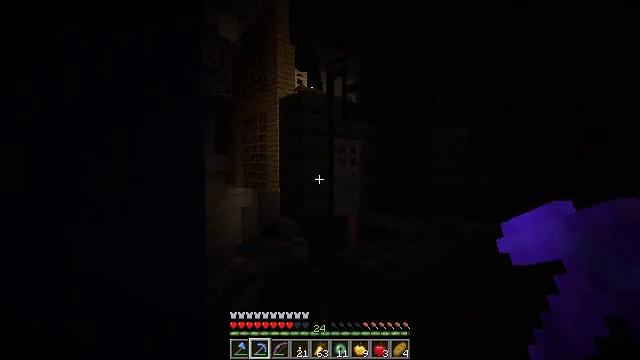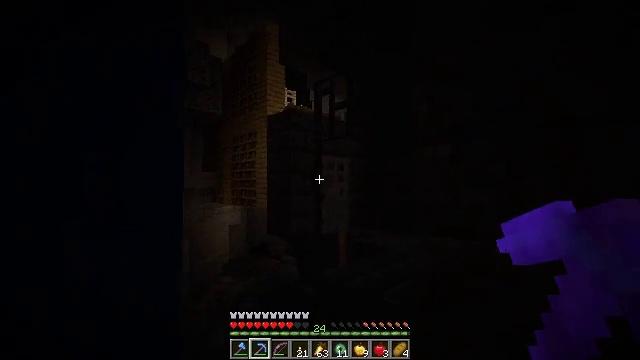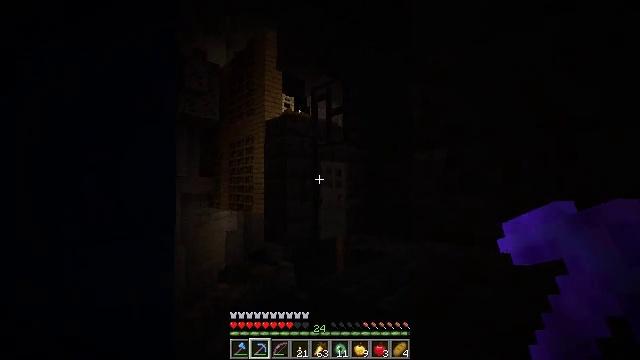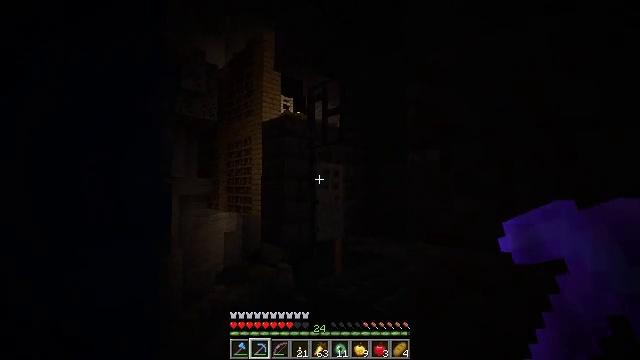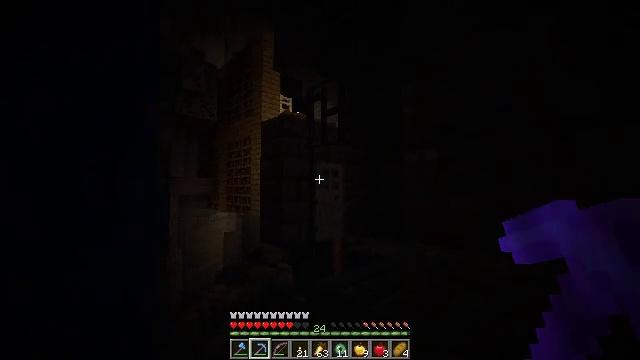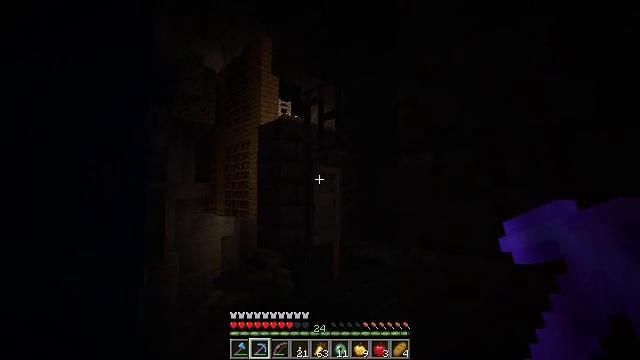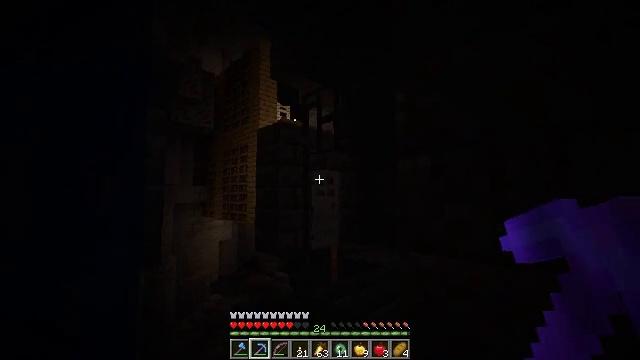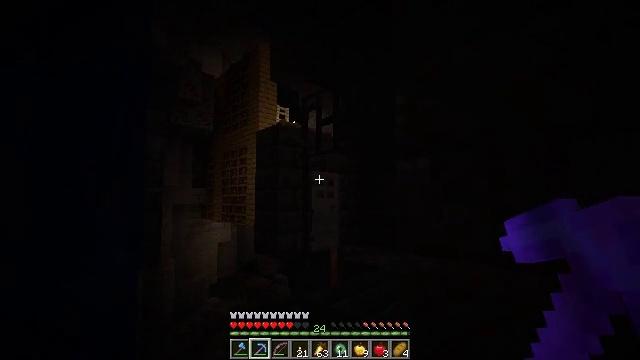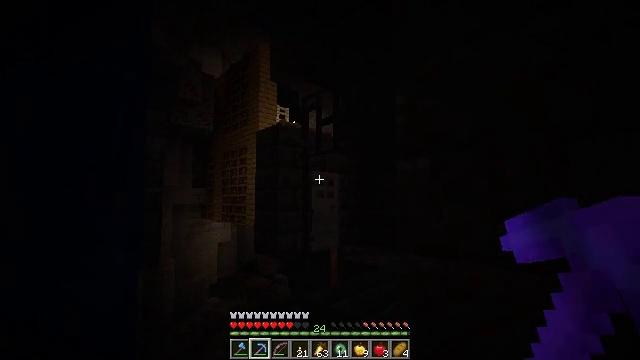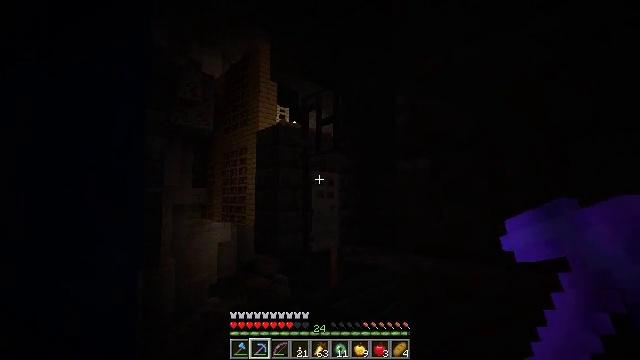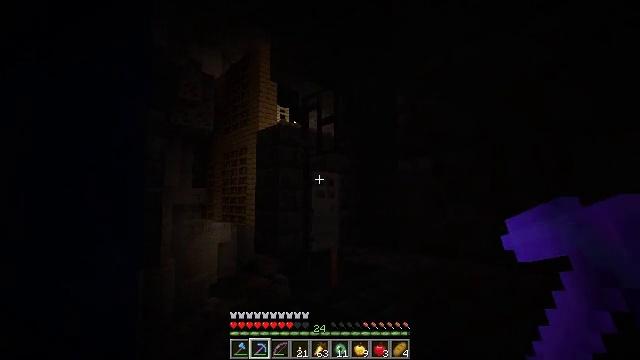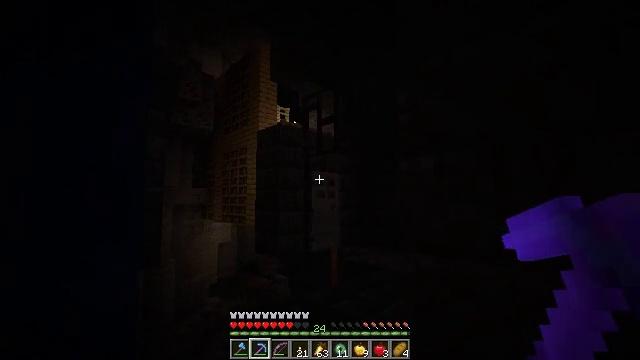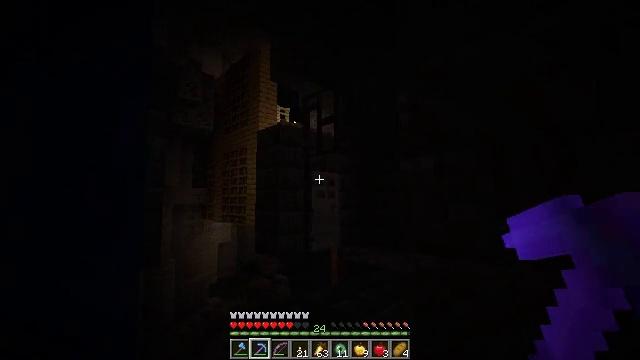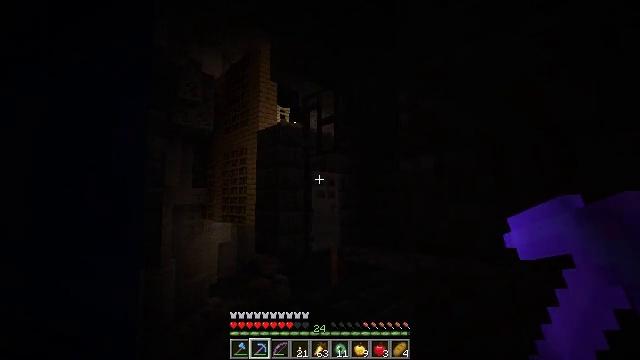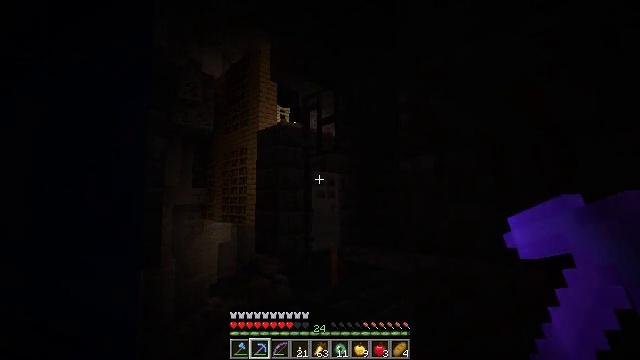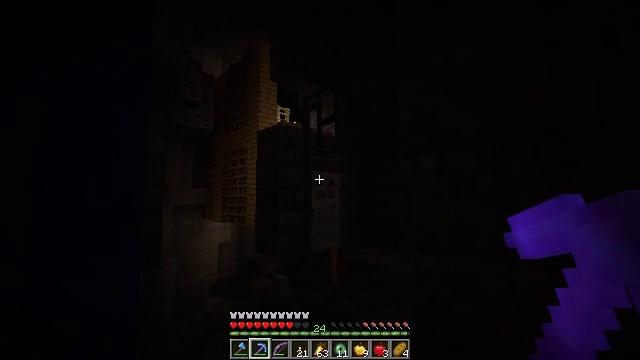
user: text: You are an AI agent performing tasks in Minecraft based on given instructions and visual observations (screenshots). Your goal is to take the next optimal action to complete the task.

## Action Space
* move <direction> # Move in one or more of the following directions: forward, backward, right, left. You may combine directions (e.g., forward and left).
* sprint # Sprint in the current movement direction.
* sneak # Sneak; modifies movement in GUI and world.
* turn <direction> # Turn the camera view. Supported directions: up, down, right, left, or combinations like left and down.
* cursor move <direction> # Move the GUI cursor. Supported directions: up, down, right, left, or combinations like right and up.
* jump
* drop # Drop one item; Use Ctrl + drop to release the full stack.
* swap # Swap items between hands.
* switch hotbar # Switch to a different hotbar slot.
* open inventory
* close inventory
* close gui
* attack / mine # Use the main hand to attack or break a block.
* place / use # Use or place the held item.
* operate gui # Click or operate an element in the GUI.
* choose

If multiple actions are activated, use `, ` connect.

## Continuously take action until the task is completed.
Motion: motion action
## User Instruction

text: Break the iron door.
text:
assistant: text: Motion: move forward, sneak, turn right and up
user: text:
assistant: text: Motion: move forward, sneak, turn up
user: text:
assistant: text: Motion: move forward, sneak
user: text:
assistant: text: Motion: move forward, sneak
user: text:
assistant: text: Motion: move forward, sneak
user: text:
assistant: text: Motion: move forward, sneak
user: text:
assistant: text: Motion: move forward, sneak
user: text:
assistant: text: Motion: move forward, sneak
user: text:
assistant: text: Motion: sneak
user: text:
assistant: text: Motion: sneak
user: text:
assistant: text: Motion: sneak
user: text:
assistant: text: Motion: sneak
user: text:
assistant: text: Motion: sneak
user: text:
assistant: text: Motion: sneak
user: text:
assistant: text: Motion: sneak
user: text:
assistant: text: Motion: sneak
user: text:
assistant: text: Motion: sneak
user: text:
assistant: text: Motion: move left, sneak, turn down
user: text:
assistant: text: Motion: move left, sneak, turn down
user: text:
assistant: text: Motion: move back and move left, sneak
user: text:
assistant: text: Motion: move back and move left, sneak
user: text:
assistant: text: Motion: move back and move left, sneak, turn down
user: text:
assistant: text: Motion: move back and move left, sneak, turn down
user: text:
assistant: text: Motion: move back and move left, sneak, turn down
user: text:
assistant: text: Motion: move back and move left, sneak, turn down
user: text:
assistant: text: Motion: move back and move left, sneak, turn down
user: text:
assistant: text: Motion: move back and move left, sneak
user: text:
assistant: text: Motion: move back, sneak
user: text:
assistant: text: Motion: move back, sneak, turn down
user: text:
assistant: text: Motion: move back, sneak